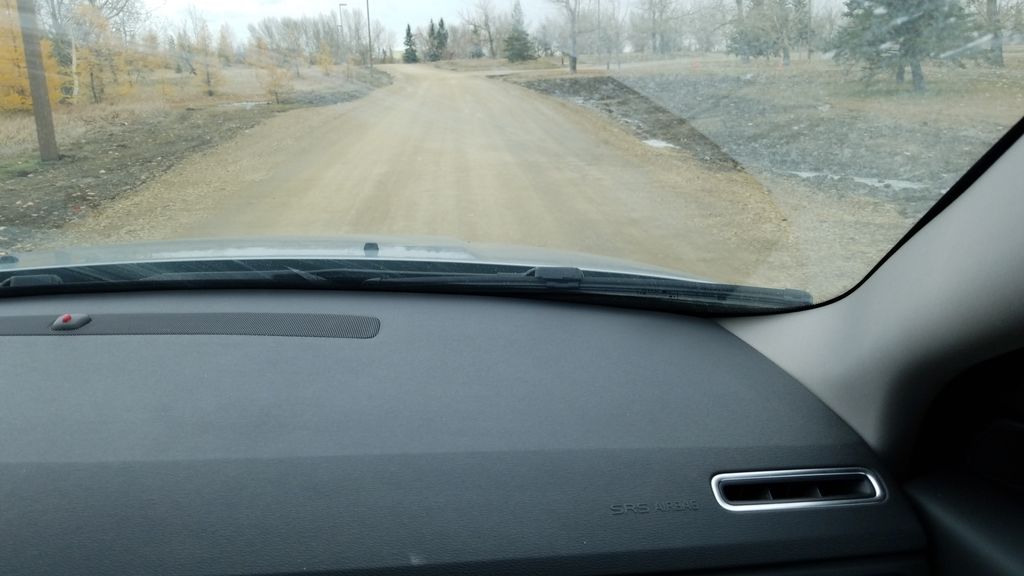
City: edmonton